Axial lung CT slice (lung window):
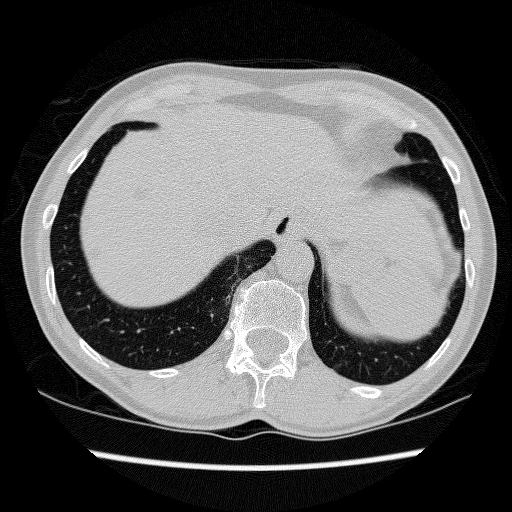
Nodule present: no